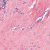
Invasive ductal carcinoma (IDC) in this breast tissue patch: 1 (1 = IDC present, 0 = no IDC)